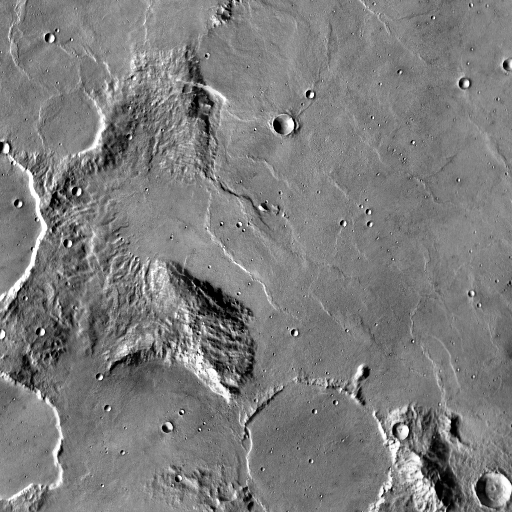
Crater classes present: Background, Other, Layered, Buried